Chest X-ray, PA view. Patient: 52 years old, sex M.
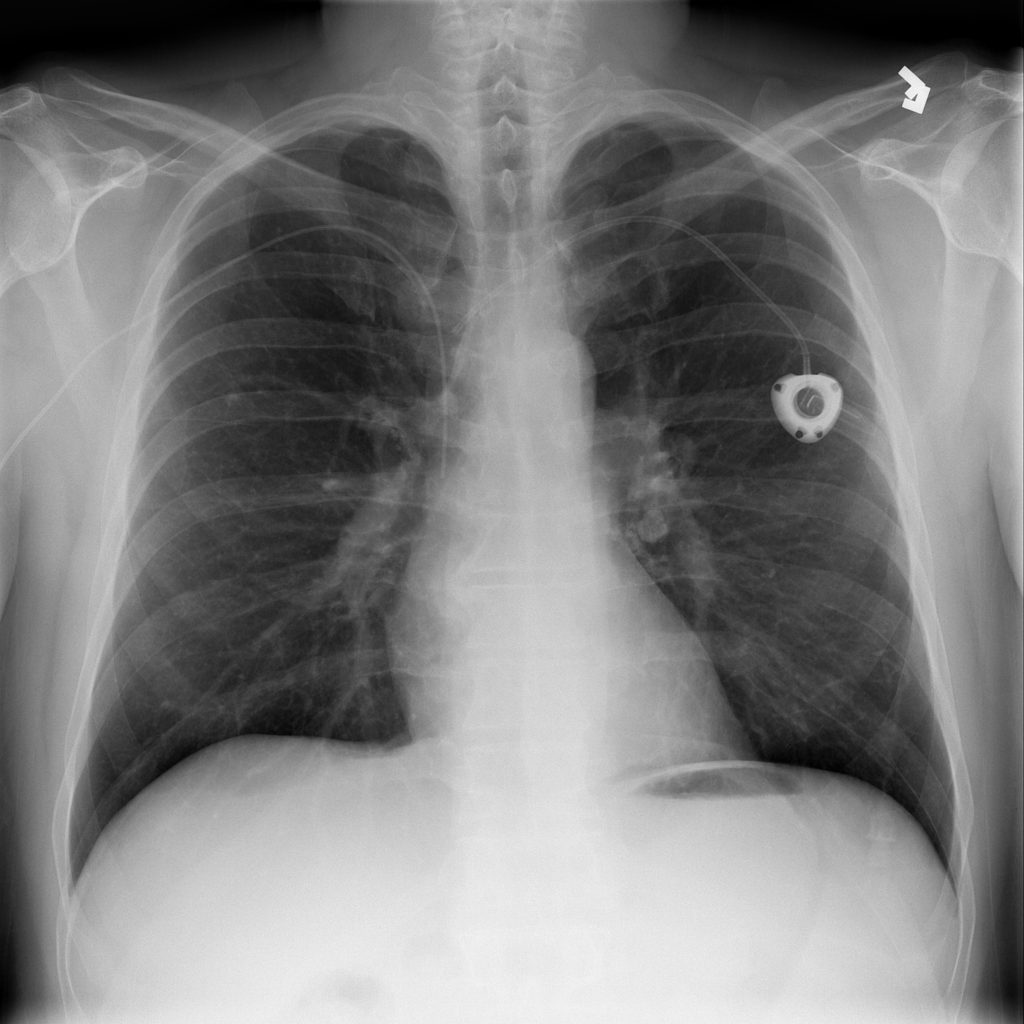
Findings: No Finding